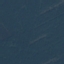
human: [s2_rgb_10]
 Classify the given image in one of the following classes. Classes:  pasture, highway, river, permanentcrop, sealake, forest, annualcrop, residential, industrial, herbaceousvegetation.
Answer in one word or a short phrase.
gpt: Forest